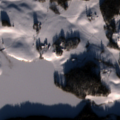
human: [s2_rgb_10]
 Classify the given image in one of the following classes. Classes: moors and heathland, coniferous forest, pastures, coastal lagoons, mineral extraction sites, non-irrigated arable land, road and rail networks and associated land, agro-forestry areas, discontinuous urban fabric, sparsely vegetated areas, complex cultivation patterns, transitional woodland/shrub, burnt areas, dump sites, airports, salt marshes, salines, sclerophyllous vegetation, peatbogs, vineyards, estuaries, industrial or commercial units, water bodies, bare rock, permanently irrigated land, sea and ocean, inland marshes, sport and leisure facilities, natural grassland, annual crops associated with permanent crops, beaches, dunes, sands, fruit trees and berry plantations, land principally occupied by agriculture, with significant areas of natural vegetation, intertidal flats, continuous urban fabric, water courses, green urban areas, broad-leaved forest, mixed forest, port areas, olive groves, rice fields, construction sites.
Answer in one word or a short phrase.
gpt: non-irrigated arable land, land principally occupied by agriculture, with significant areas of natural vegetation, coniferous forest, mixed forest, water bodies